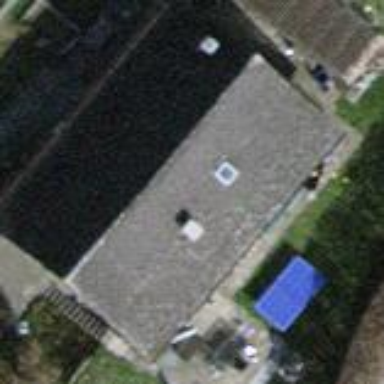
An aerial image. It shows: Detached building.